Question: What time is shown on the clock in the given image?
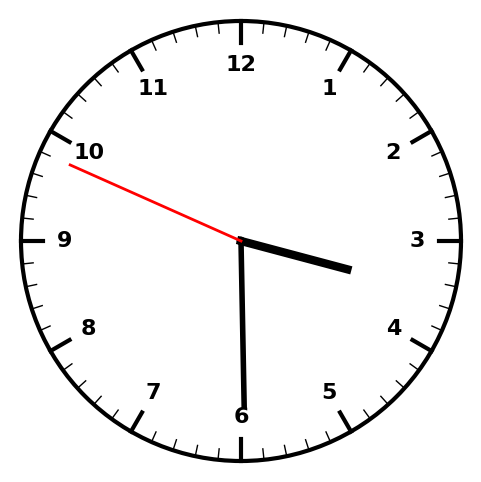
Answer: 03:29:49